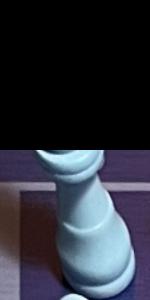
Label: King_White